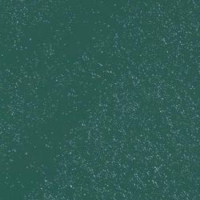
EUNIS habitat code: 14
Species observed at this site:
Corvus corone
Alcedo atthis
Sylvia borin
Botaurus stellaris
Bucephala clangula
Aegithalos caudatus
Sylvia atricapilla
Spinus spinus
Poecile palustris
Hippolais icterina
Larus michahellis
Ardea purpurea
Cygnus olor
Ardea alba
Anas bahamensis
Erithacus rubecula
Cuculus canorus
Phoenicurus ochruros
Phoenicurus phoenicurus
Corvus corax
Tringa nebularia
Periparus ater
Anas acuta
Tringa ochropus
Cyanistes caeruleus
Riparia riparia
Mergus serrator
Lophophanes cristatus
Sturnus vulgaris
Chloris chloris
Pyrrhula pyrrhula
Larus canus
Troglodytes troglodytes
Corvus frugilegus
Phasianus colchicus
Passer domesticus
Passer montanus
Turdus merula
Circus aeruginosus
Tachymarptis melba
Spatula clypeata
Saxicola rubetra
Mareca strepera
Locustella naevia
Hirundo rustica
Milvus migrans
Milvus milvus
Mergus merganser
Locustella luscinioides
Turdus pilaris
Cinclus cinclus
Oriolus oriolus
Sterna hirundo
Regulus regulus
Coccothraustes coccothraustes
Phylloscopus trochilus
Motacilla alba
Delichon urbicum
Certhia brachydactyla
Tachybaptus ruficollis
Podiceps cristatus
Anthus trivialis
Oenanthe oenanthe
Turdus philomelos
Anas crecca
Fulica atra
Falco subbuteo
Emberiza citrinella
Anthus spinoletta
Dendrocopos major
Prunella modularis
Cisticola juncidis
Falco peregrinus
Turdus viscivorus
Buteo buteo
Anthus pratensis
Gallinago gallinago
Chroicocephalus ridibundus
Muscicapa striata
Phylloscopus collybita
Gallinula chloropus
Alauda arvensis
Pica pica
Sitta europaea
Garrulus glandarius
Columba livia
Saxicola rubicola
Falco tinnunculus
Picus viridis
Acrocephalus scirpaceus
Motacilla cinerea
Acrocephalus arundinaceus
Anas platyrhynchos
Lanius excubitor
Alopochen aegyptiaca
Aythya ferina
Streptopelia decaocto
Acrocephalus palustris
Linaria cannabina
Accipiter gentilis
Aythya fuligula
Fringilla coelebs
Lanius collurio
Tadorna tadorna
Coloeus monedula
Streptopelia turtur
Carduelis carduelis
Columba palumbus
Phalacrocorax carbo
Fringilla montifringilla
Mergellus albellus
Parus major
Columba oenas
Anser anser
Ciconia ciconia
Carpodacus erythrinus
Ichthyaetus melanocephalus
Accipiter nisus